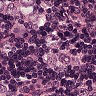
Metastatic tissue present: yes